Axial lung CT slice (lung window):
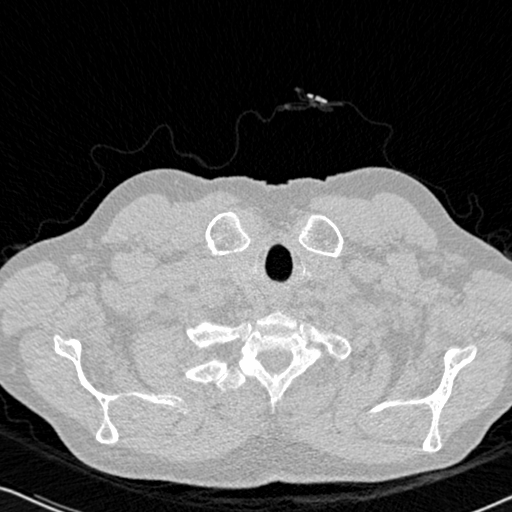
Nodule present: no